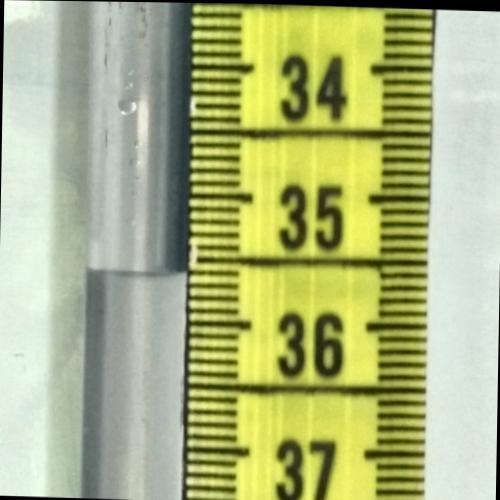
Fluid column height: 35.6 cm